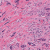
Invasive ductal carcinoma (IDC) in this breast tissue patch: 1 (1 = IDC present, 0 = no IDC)